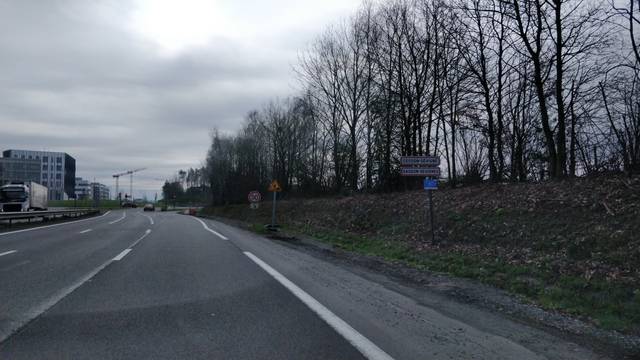
Region: France
Coordinates: 48.138, -1.626